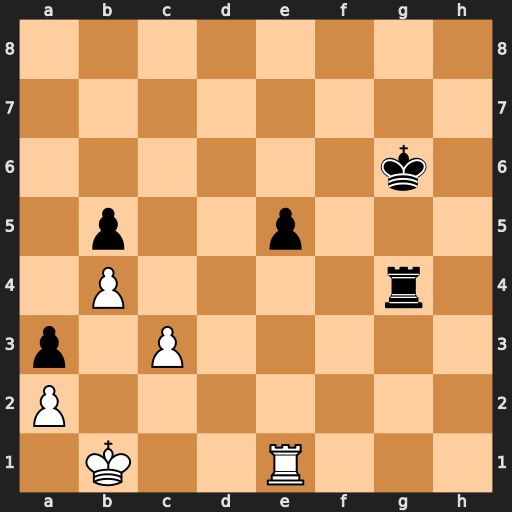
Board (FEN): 8/8/6k1/1p2p3/1P4r1/p1P5/P7/1K2R3
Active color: w
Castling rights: -
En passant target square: -
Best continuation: Rxe5 Rg2 Rxb5